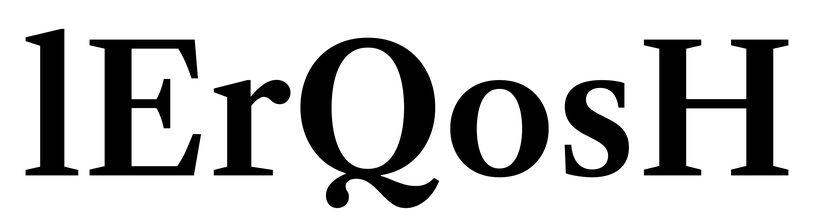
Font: LibreCaslonText_SemiBold